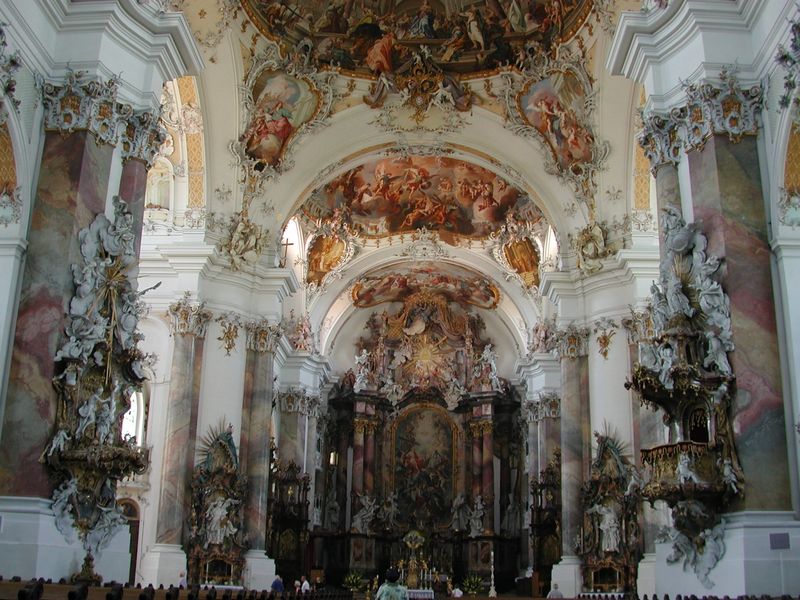
Titel: Ottobeuren, Klosterkirche
Künstler: Christoph Vogt
Standort: Ottobeuren, Klosterkirche (EU - D - Bayern)
Schlagwörter: gemälde, weiß, fenster, marmor, schwarz, säule, säulen, ornament, barock, kirche, figur, gold, decke, rokoko, engel, skulptur, relief, schiff, bogen, farbe, pilaster, figuren, romantik, arch, arches, architecture, balcony, church, columns, hall, ornate, white, decorative, picture, stuck, foto, bögen, bayern, dom, altar, bänke, mittelgang, kanzel, angel, angels, heaven, stone, fresken, sun, baroque, fresko, light, shadow, verzierungen, cross, paintings, sculpture, marble, basilika, dome, temple, jesus, gewände, ceiling, art, statues, retabel, religion, god, fresco, stichkappen, deckenbemalung, saints, bow, frescoe, sculptures, niche, icon, balconies, kirhc, alter, cloumn, san, baroc, skilptur, louve, churc, cult, prist, decorate, templ, architekture, monstrancy